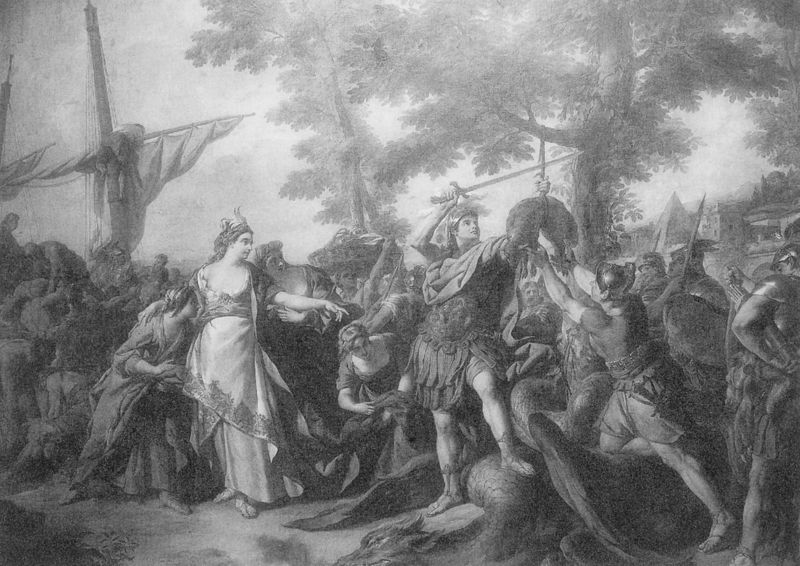
Titel: Der Aufbruch von Jason und Medea nach der Eroberung des Goldenen Vlies’
Künstler: Jean - Francois de Troy
Institution: Clermont-Ferrand, Musée des Beaux-Arts
Schlagwörter: baum, gemälde, himmel, kampf, kämpfer, mann, weiß, bäume, frauen, menschen, ufer, äste, finger, frau, grau, kleid, männer, schwarz, tier, arm, halten, hinrichtung, historie, stein, tot, ast, mantel, boot, boote, schiff, schiffe, segel, segelboot, segelschiffe, mast, segelschiff, fels, bühnenbild, masten, angst, krieg, schlacht, historienbild, soldaten, zeigefinger, segelboote, lamm, schaf, schlachten, antike, kreuz, schwarz weiß, wagner, schwert, schwerter, waffen, waffe, helm, ritter, rüstung, sieg, römer, helme, jüngling, wurzeln, kreuzigung, schneiden, krieger, huldigung, zeltlager, herrscherin, königin, opfer, pyramide, aufhängen, helden, erschlagen, abschneiden, drachen, drache, zelt, rüstungen, hochhalten, hochheben, opferlamm, feldlager, götze, opfertier, goldenes vliess, vliess, kämpf, durchschneiden